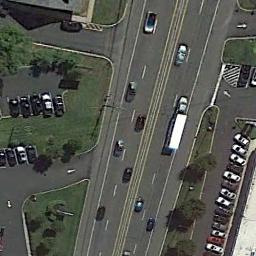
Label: freeway